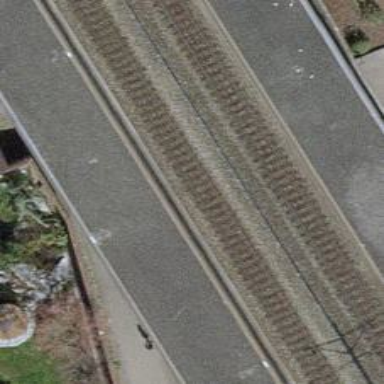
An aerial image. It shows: Public transport stop position for light rail.